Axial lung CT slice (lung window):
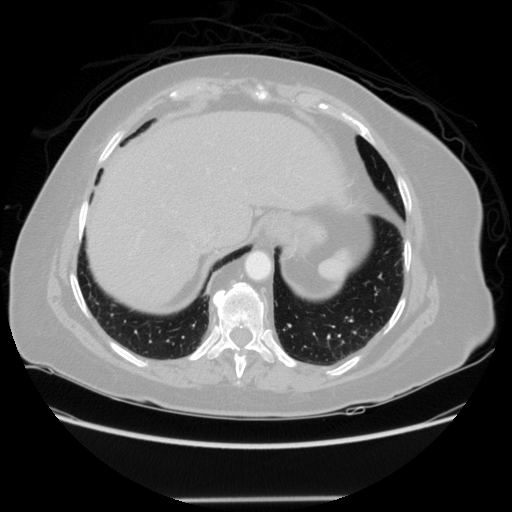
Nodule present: no